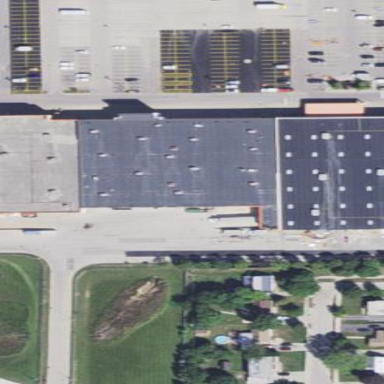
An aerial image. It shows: Retail building.